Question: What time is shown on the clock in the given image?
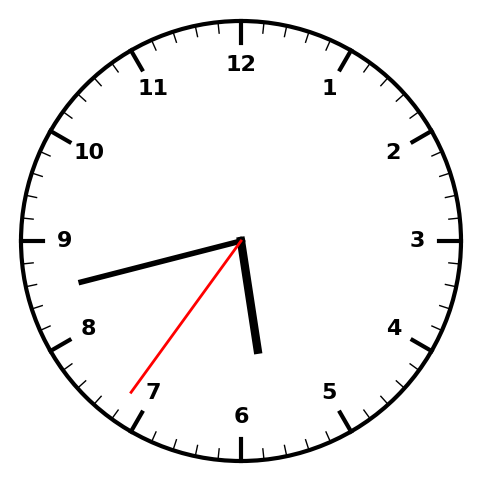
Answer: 05:42:36